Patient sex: M
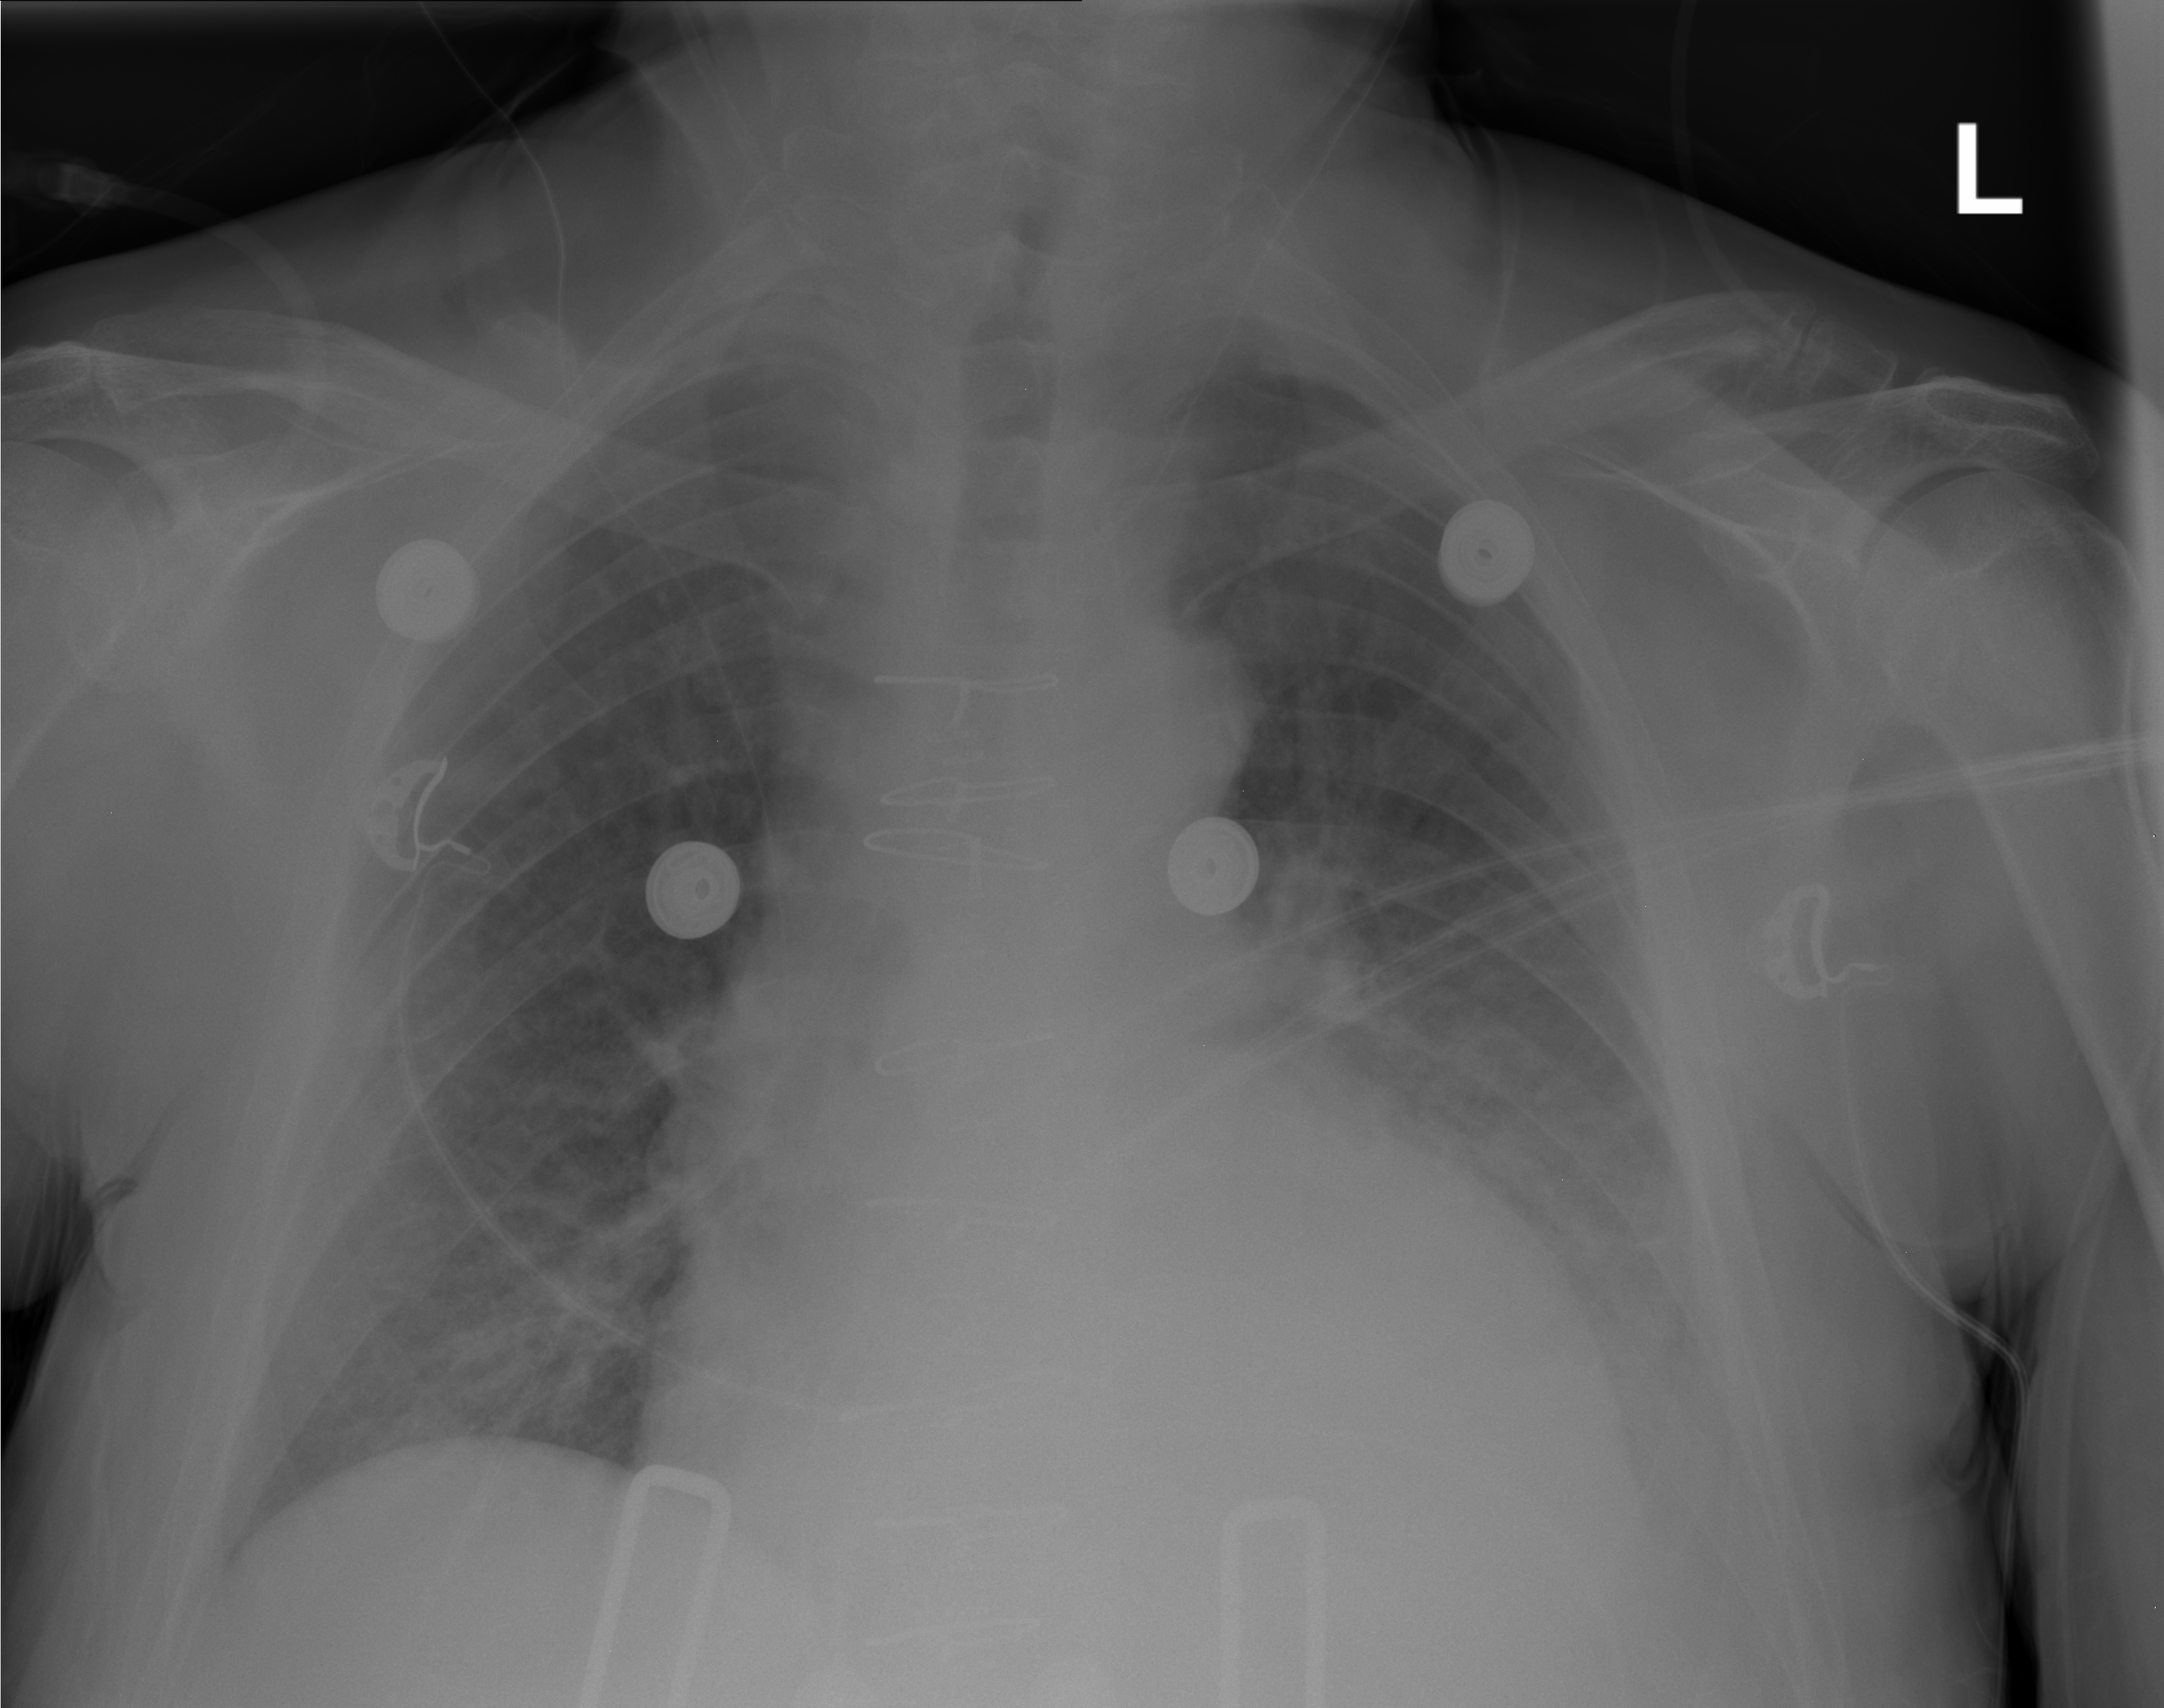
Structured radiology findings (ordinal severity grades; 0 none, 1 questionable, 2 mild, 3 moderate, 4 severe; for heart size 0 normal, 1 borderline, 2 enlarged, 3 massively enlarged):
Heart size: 2
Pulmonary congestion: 2
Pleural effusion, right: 2
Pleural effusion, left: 3
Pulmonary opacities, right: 0
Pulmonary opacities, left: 0
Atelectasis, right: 2
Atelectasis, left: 2